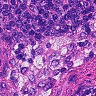
Metastatic tissue present: no